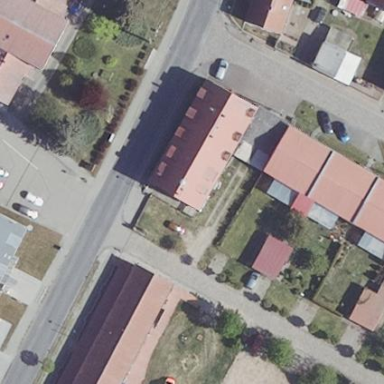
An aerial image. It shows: Residential building.